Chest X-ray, PA view. Patient: 42 years old, sex M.
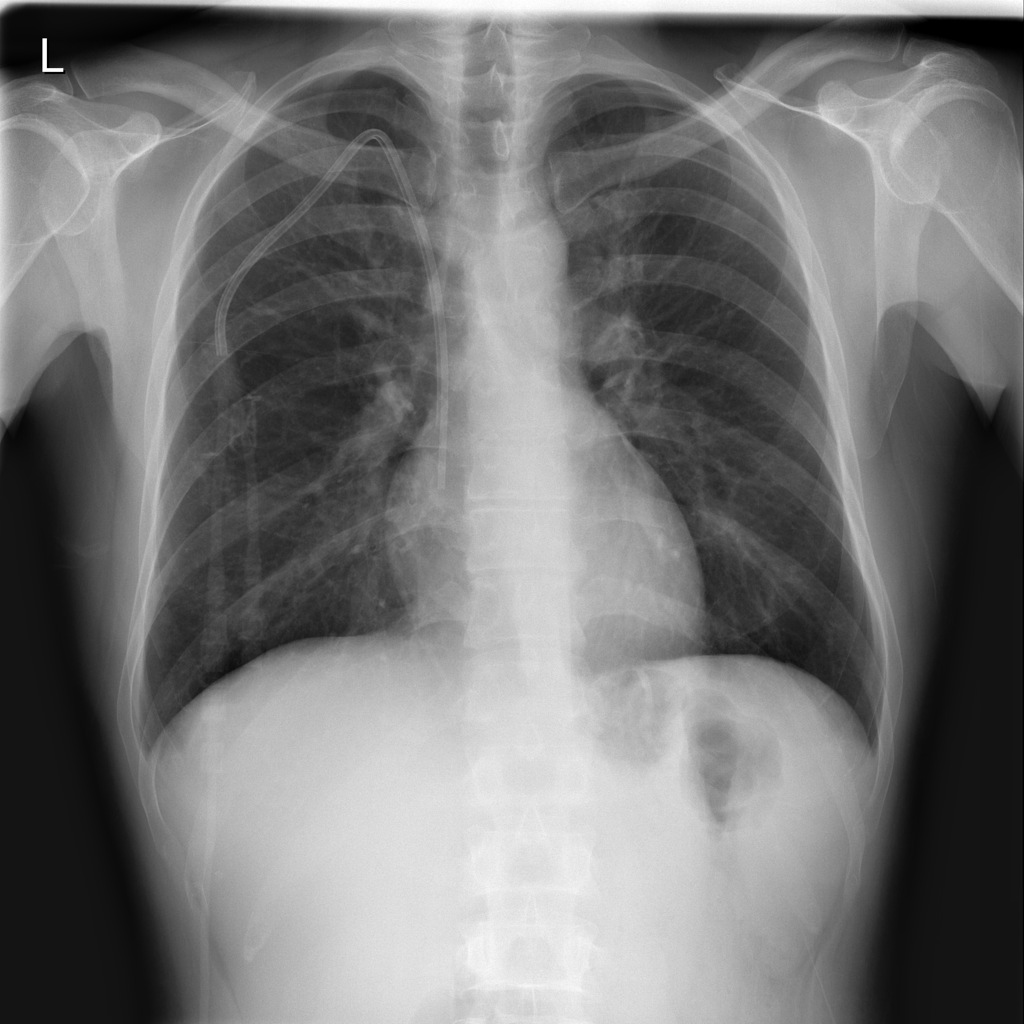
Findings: No Finding